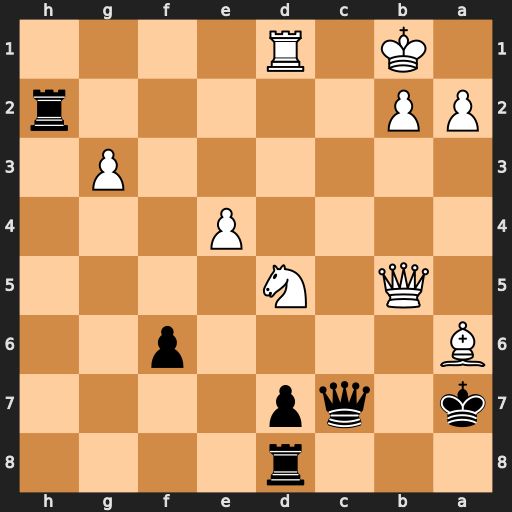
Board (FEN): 3r4/k1qp4/B4p2/1Q1N4/4P3/6P1/PP5r/1K1R4
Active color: b
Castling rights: -
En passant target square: -
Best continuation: Qc2+ Ka1 Qxd1#